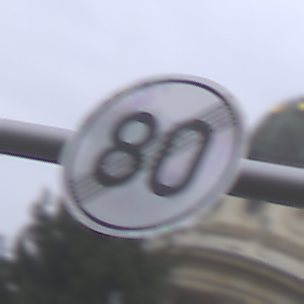
Verkehrszeichen: EndeGeschwindigkeit80
Umgebung: Outdoor, Urban
Tageszeit: Midday
Wetter: Overcast
Licht: Natural
Jahreszeit: NotSpecified
Kontrast: LowContrast